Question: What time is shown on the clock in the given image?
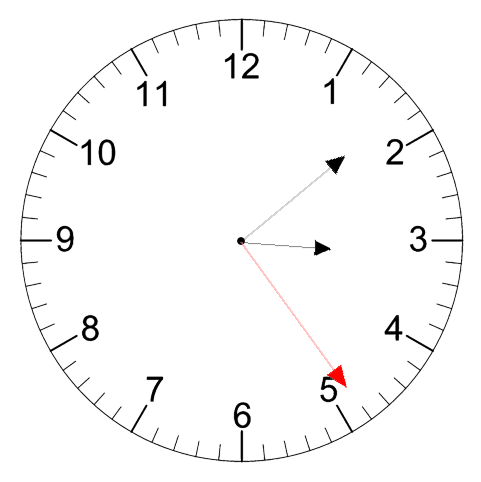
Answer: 03:08:24